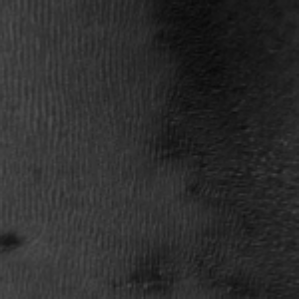
Label: frost